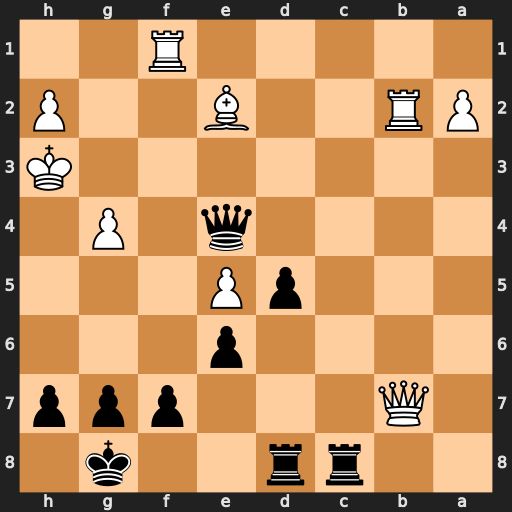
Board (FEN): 2rr2k1/1Q3ppp/4p3/3pP3/4q1P1/7K/PR2B2P/5R2
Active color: b
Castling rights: -
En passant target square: -
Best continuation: Rc3+ Rf3 Rxf3+ Bxf3 Qxf3+